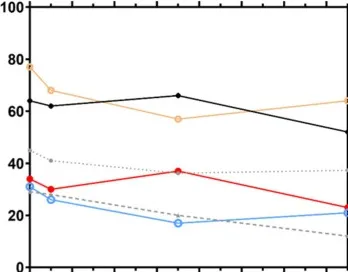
Patient 2.
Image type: chart (chart)